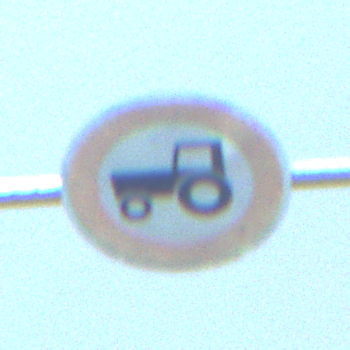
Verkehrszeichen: VerbotKraftfahrzeugeZuegeNichtSchneller25
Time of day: Midday
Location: Outdoor (Nature)
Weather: Clear
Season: Summer
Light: Natural